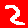
Digit: 2